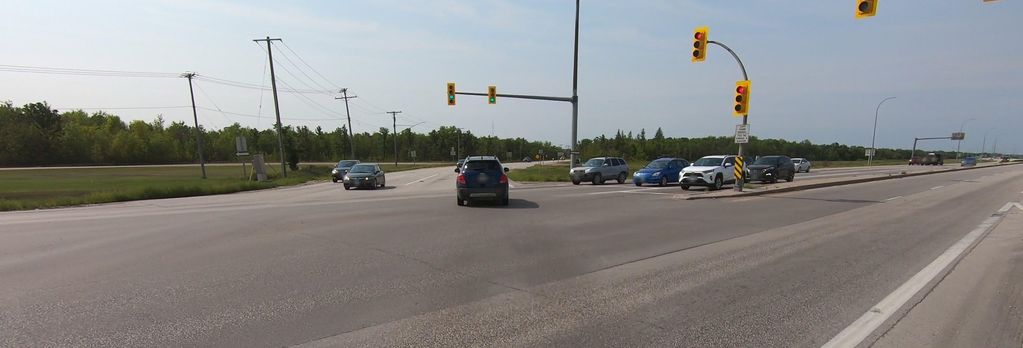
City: winnipeg